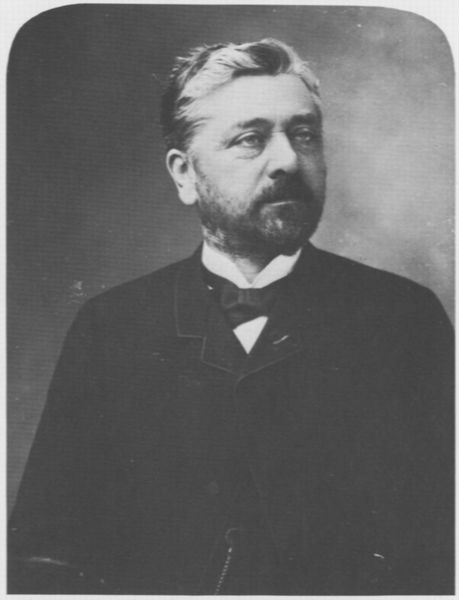
Titel: Gustave Eiffel (1832-1923), Stahlkonstrukteur
Künstler: Atelier Nadar
Institution: unbekannt
Schlagwörter: dunkel, mann, schatten, weiß, frisur, grau, hell, hintergrund, licht, mund, nase, ohr, profil, schwarz, blick, schleife, anzug, bart, hemd, jacke, augen, gesicht, kragen, mensch, rahmen, vollbart, bildnis, herr, portrait, porträt, haare, mantel, sitzend, ohren, scheitel, rund, russland, kette, rand, krawatte, verträumt, fliege, hemdkragen, jackett, revers, foto, fotografie, photographie, wei, schwarz-weiss, augenringe, augenlider, strähne, photo, uhrenkette, halboffen, zugeknöpft, abgerundet, aufnahme, verschlafen, atelieraufnahme, lachfalten, nadal, abrundung, ptogil